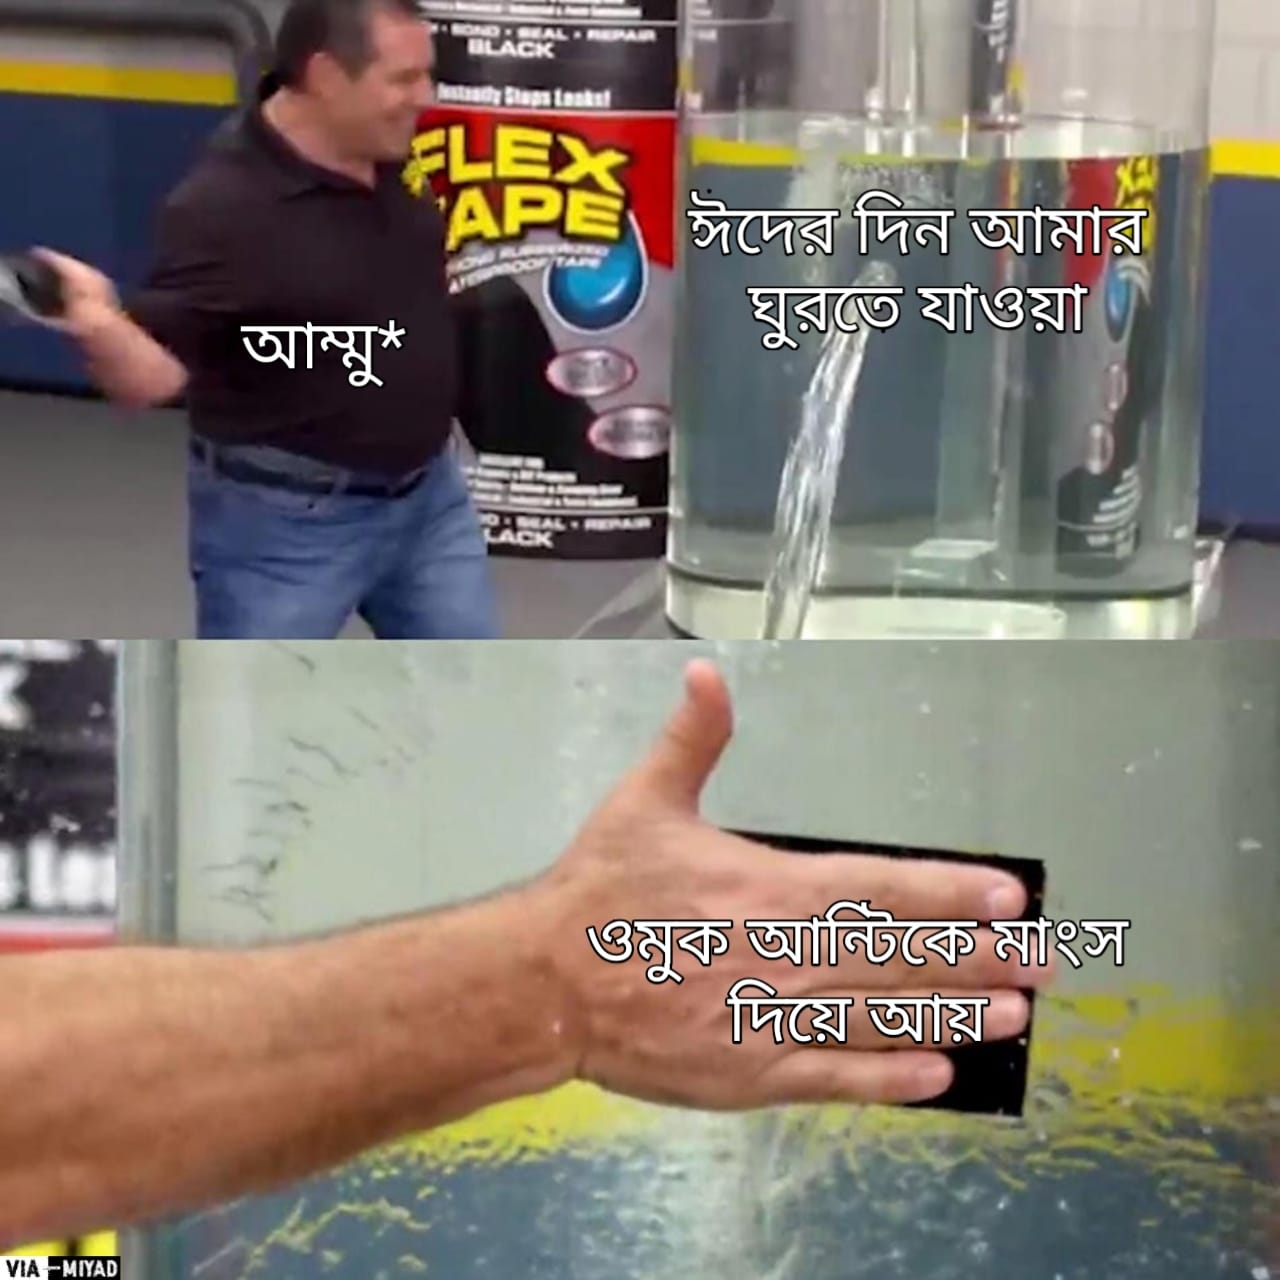
Caption: ঈদের দিন আমার ঘুরতে যাওয়া    আম্মু*     ওমুক আন্টিকে মাংস দিয়ে আয়
Label: non-hate